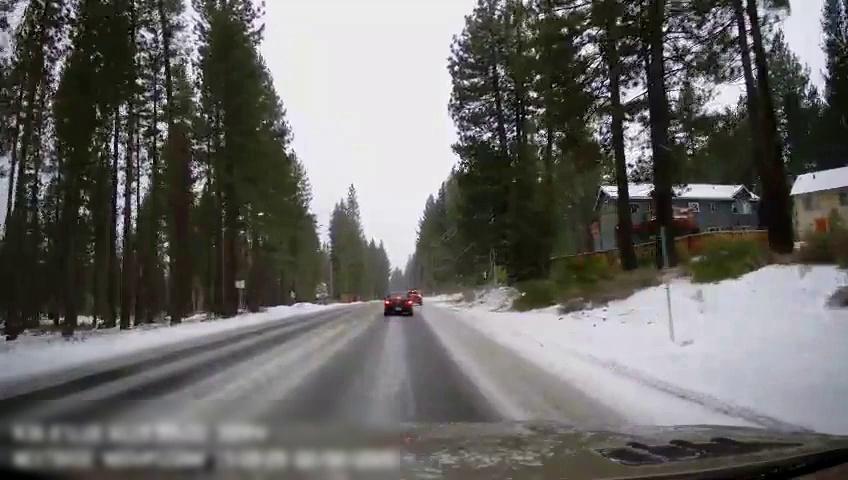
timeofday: Day
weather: Snowy
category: Drivable Space
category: Vehicles | Car
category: Vehicles | Car
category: Lanes | Current Lane